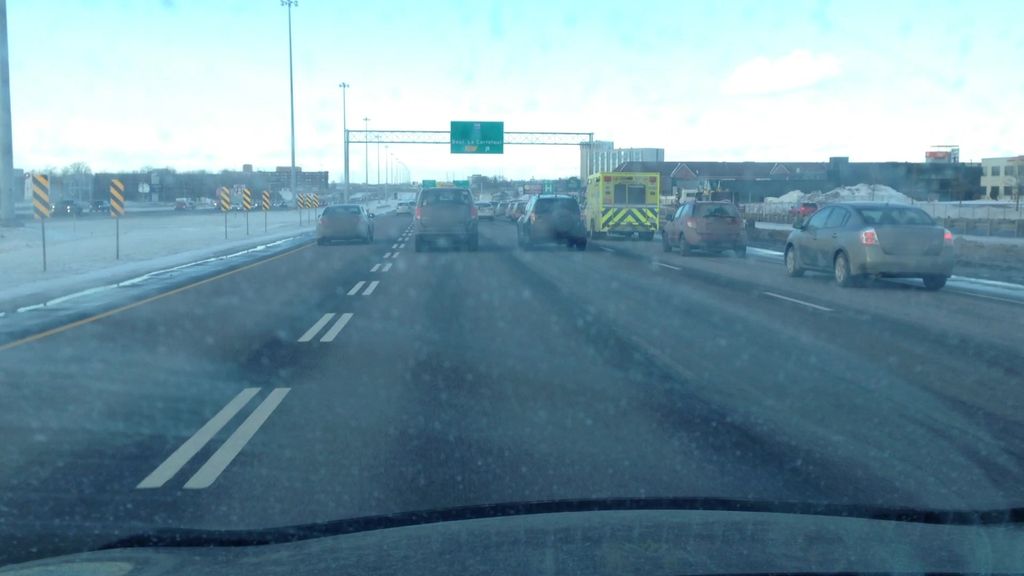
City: montreal